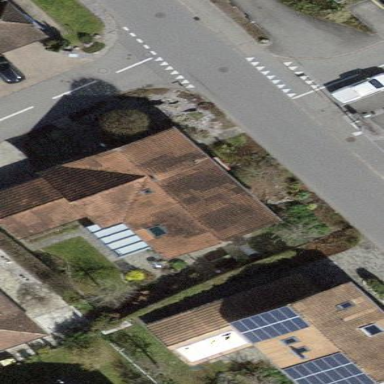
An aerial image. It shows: Building with tiled roof.